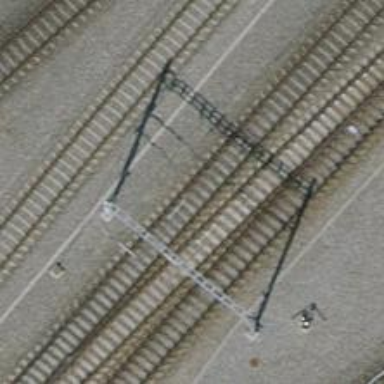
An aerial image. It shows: Rail siding with electrified tracks using contact line.